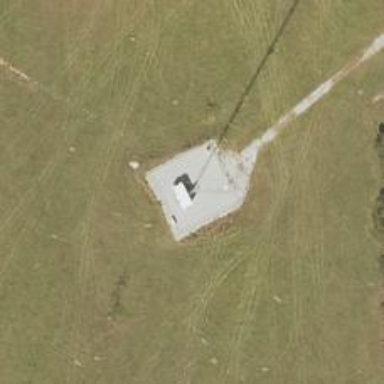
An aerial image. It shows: Mast tower used for communication.